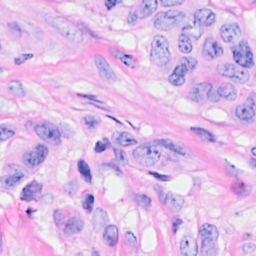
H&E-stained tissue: Breast